Here is a 2-D grayscale rendering of raw bearing vibration samples (signal-to-image). What is the most likely bearing condition (normal, inner_race, outer_race, ball)?
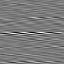
Answer: outer_race